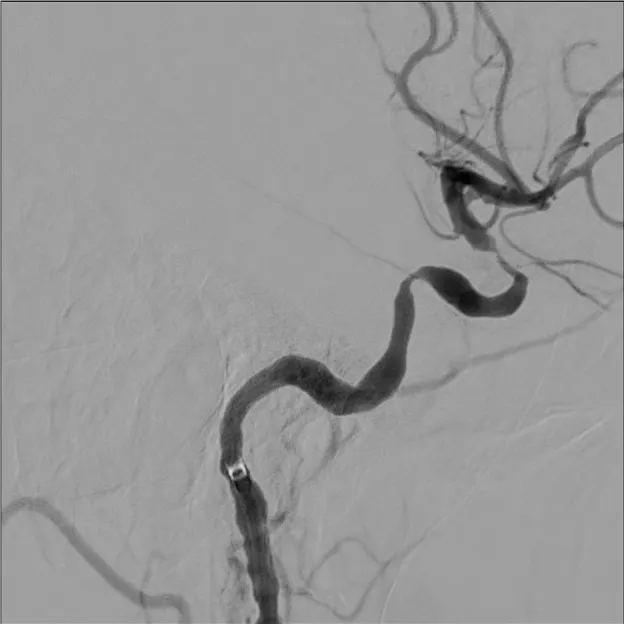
Digital subtraction angiography of case 1, lateral view of the left internal carotid artery. Two stenosis are seen.
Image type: radiology (ct)